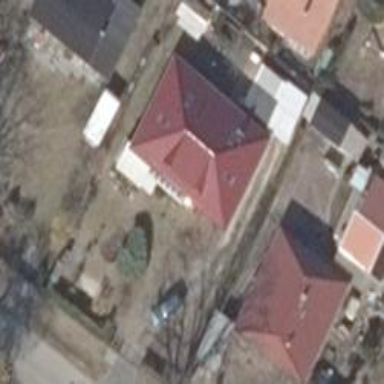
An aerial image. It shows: Simple and straightforward house.